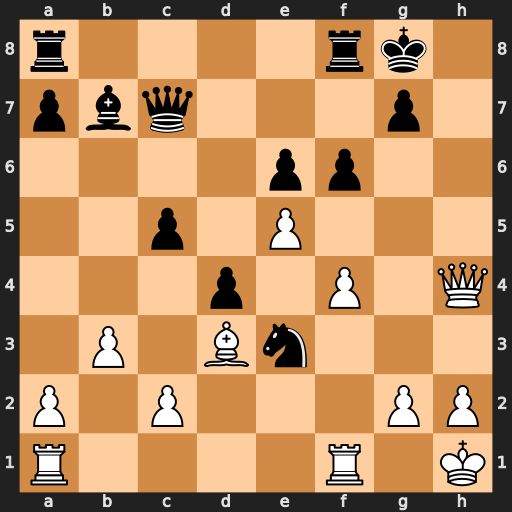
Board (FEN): r4rk1/pbq3p1/4pp2/2p1P3/3p1P1Q/1P1Bn3/P1P3PP/R4R1K
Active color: w
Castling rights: -
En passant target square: -
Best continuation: Qh7+ Kf7 Bg6+ Ke7 Qxg7+ Kd8 Qxf8+